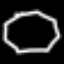
Label: octagon